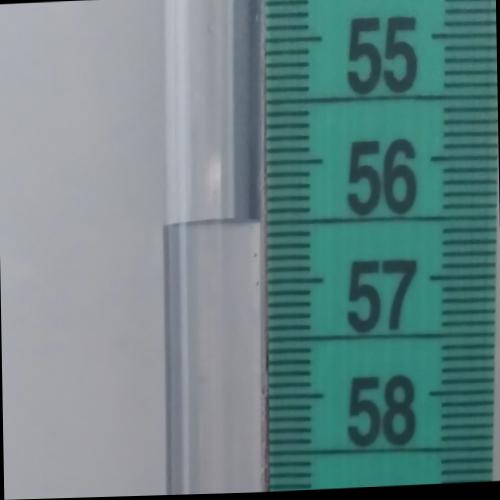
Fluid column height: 56.5 cm